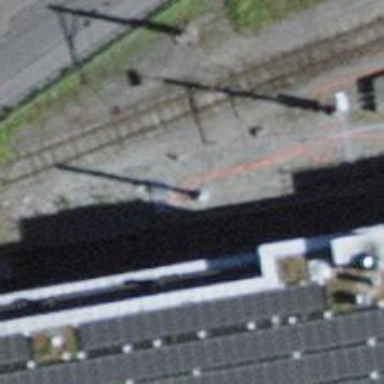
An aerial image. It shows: Railway buffer stop.